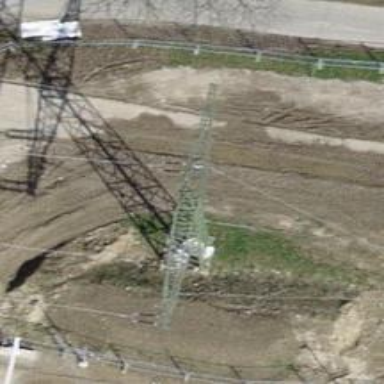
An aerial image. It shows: Three cables.